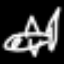
Label: airplane